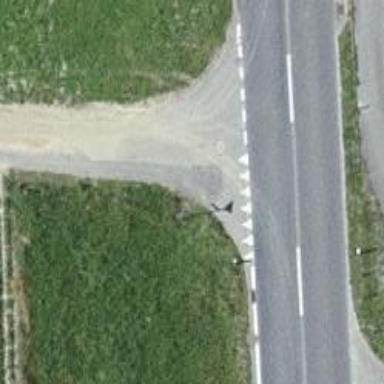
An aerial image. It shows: Road with "give way" sign.